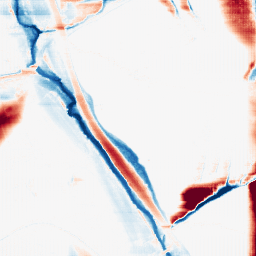
Category: morphological
Decomposition family: morphological_rect
Decomposition parameters: operation: average
width: 50
height: 3
Upsampling method: fft_zeropad
Upsampling parameters: scale: 2
Upsampling scale: 2